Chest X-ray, PA view. Patient: 50 years old, sex F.
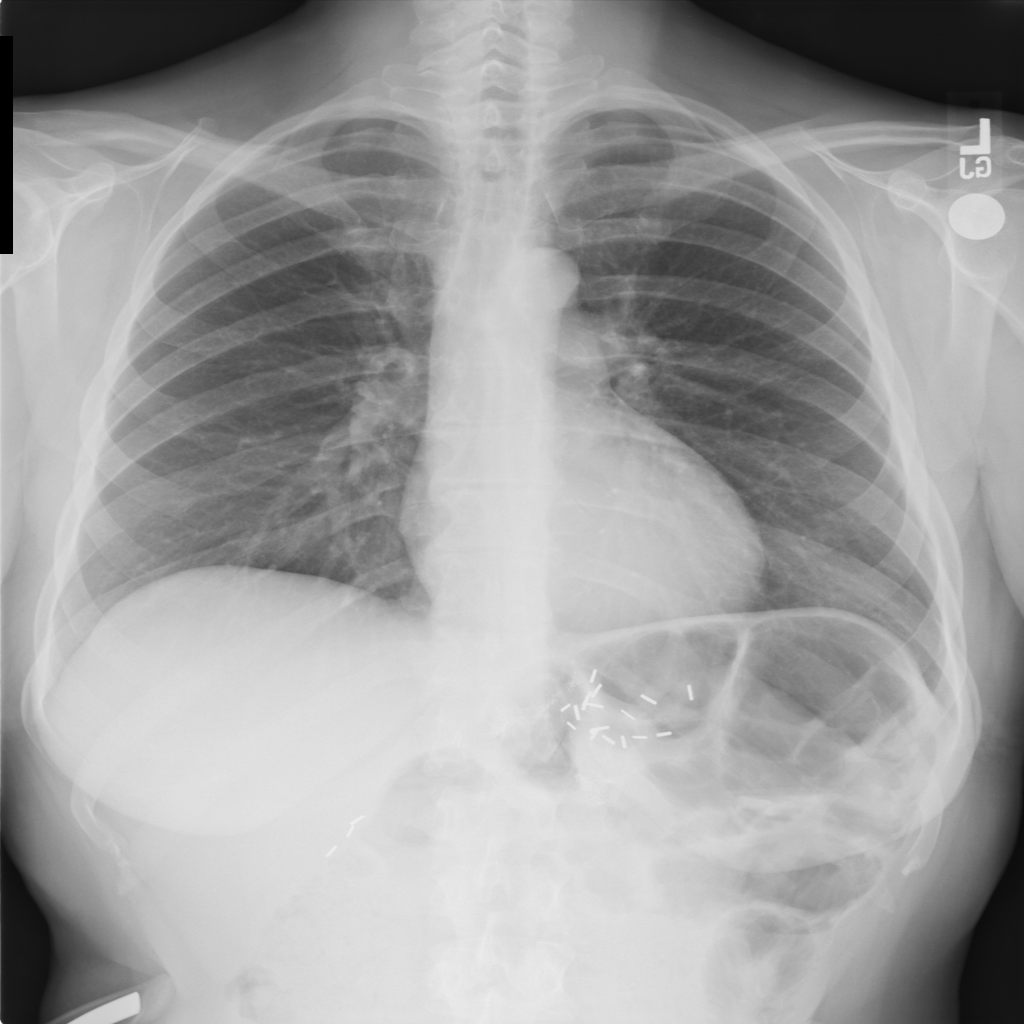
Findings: No Finding